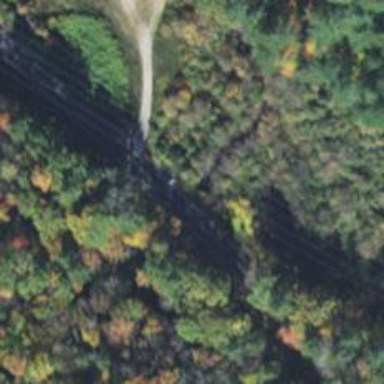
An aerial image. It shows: Culvert tunnel.